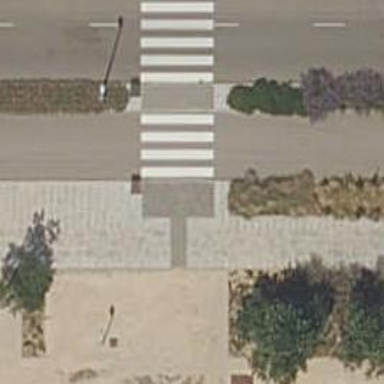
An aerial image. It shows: Uncontrolled crossing on the road.